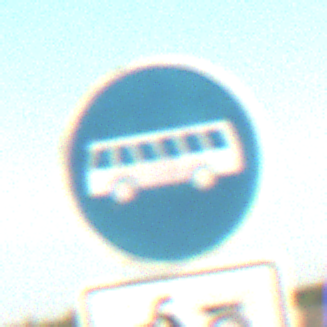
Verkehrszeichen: Busssonderstreifen
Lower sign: EinspurigeFahrzeugeFrei2
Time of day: SunriseSunset
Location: Outdoor (Beach)
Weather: Clear
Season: NotSpecified
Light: Natural